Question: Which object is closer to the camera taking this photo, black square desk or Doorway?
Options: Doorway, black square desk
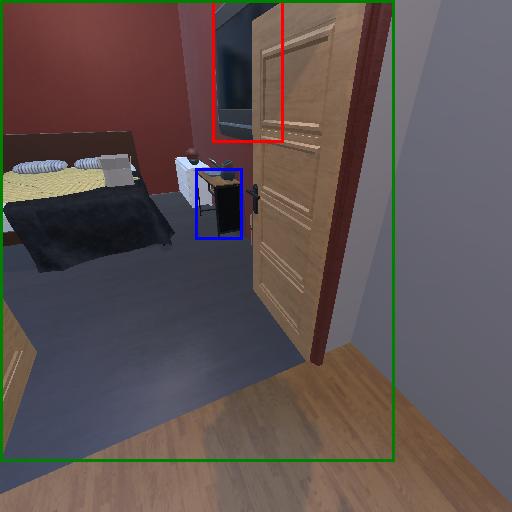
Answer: Doorway